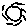
Label: sun